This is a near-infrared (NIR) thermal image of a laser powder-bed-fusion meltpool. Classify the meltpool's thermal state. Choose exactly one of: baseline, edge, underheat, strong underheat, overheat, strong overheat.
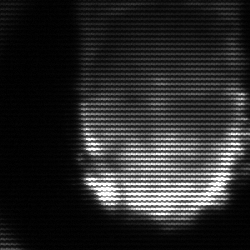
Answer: baseline